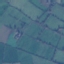
Land use / land cover: Pasture